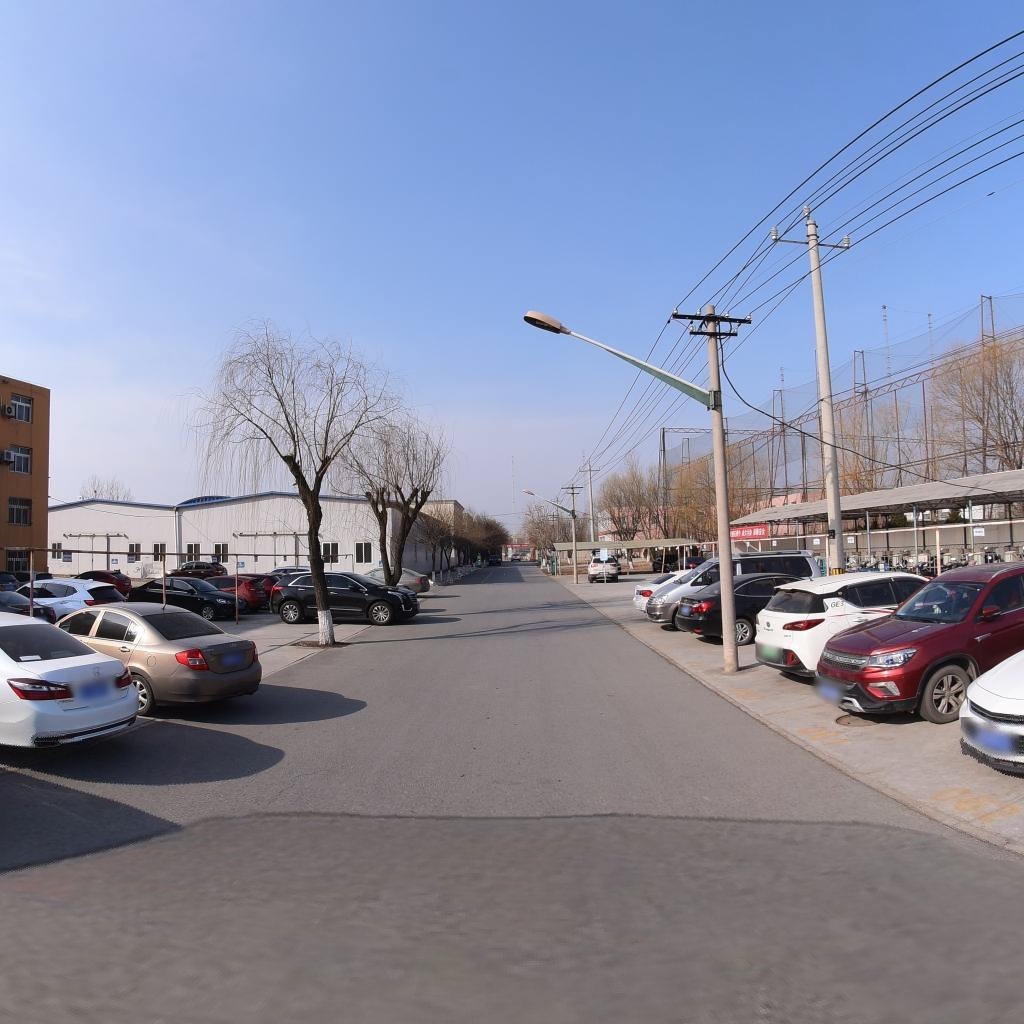
Region: Chaoyang
Road damage annotations: longitudinal crack, manhole cover